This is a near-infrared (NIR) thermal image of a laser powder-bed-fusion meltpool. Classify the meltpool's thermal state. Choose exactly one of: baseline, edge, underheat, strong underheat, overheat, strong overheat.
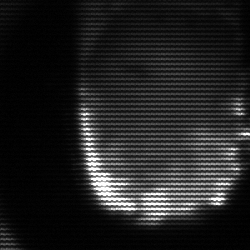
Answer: baseline